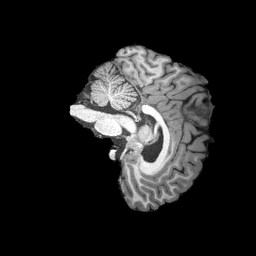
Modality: T1w
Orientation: sagittal
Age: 19
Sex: male